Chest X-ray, PA view. Patient: 56 years old, sex F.
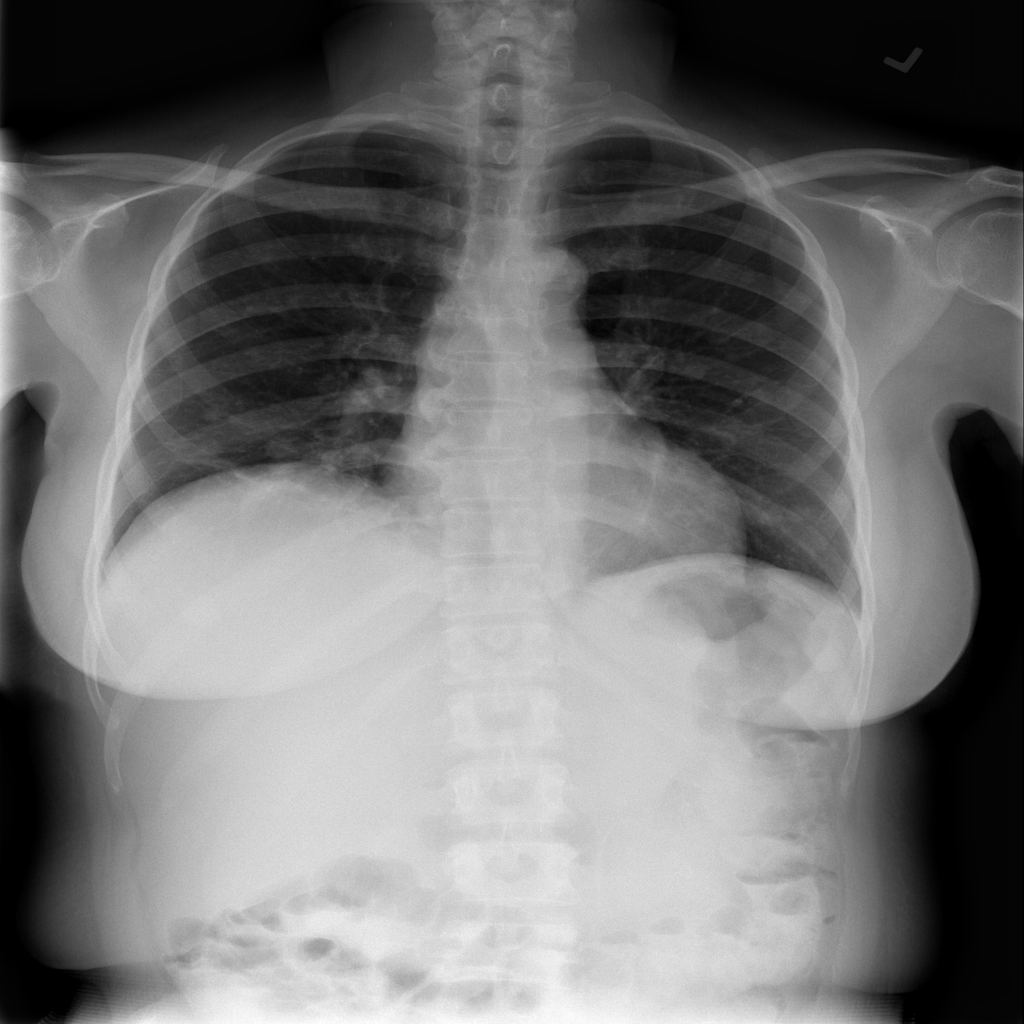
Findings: Nodule